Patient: sex M, age 57
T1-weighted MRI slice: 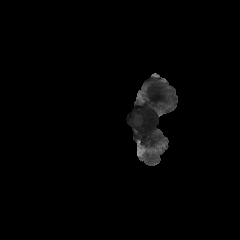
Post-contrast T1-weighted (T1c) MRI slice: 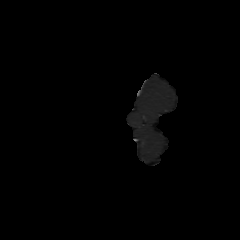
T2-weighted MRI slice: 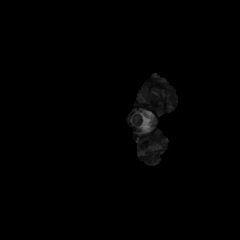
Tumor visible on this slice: no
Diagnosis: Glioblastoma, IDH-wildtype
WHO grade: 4